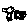
Label: bird